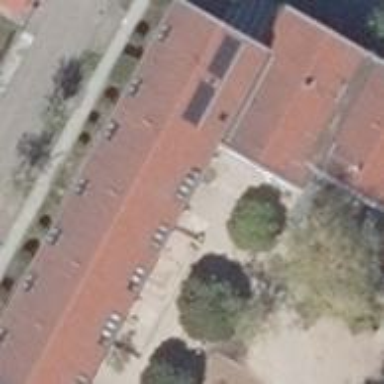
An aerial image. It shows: Kindergarten building.